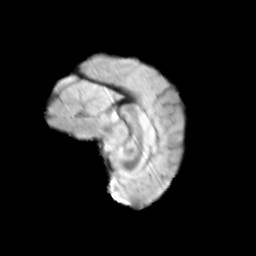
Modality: T2w
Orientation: sagittal
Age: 13
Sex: female
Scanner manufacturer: siemens
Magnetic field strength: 3 T
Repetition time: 3.8 s
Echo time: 0.07 s